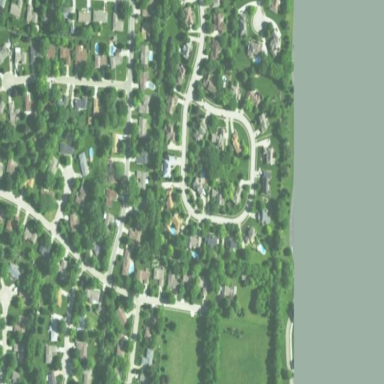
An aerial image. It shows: Single-family residential area.